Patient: sex M, age 55
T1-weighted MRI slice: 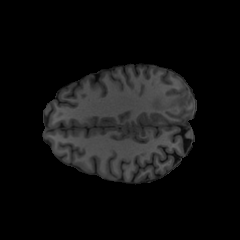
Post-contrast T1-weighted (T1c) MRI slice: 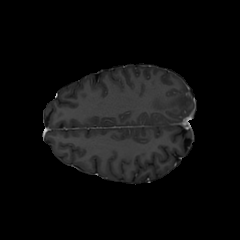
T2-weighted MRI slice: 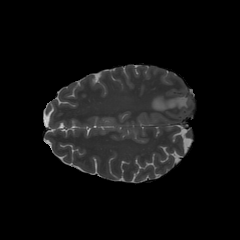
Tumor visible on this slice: yes
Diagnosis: Glioblastoma, IDH-wildtype
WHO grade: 4